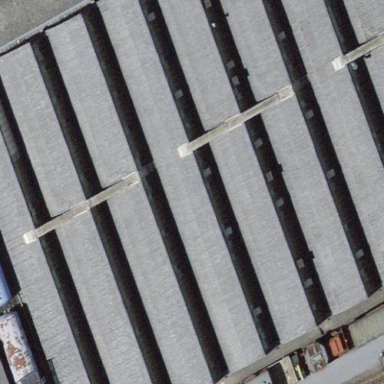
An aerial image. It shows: Industrial building used as railway workshop.